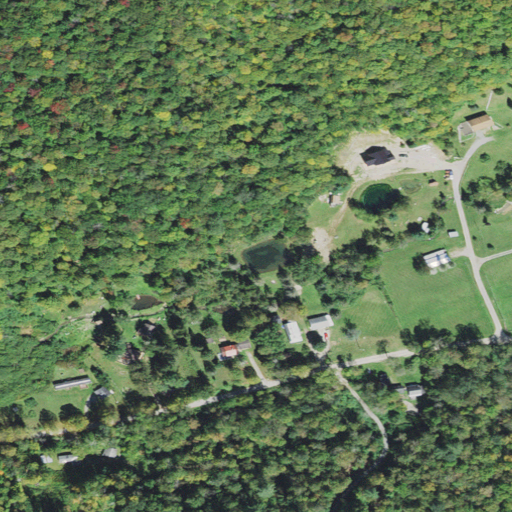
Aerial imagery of valley in Vermont named Kate Hollow containing deciduous forest, pasture, open development, woody wetlands, low intensity development, and evergreen forest